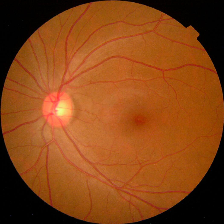
Diabetic retinopathy grade: No DR